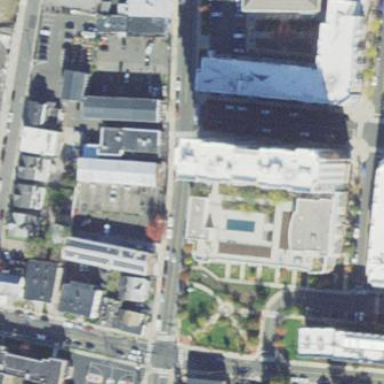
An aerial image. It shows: Part of building is shown in the image.